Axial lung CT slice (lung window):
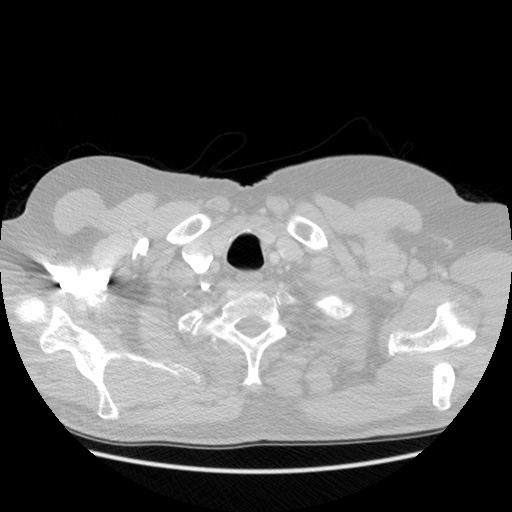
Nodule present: no